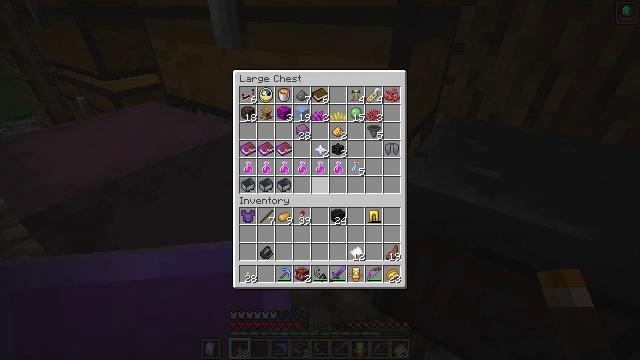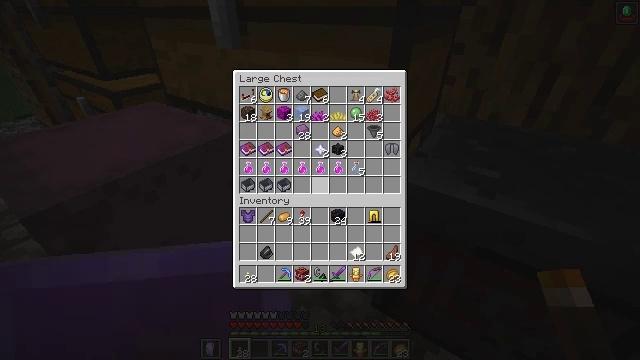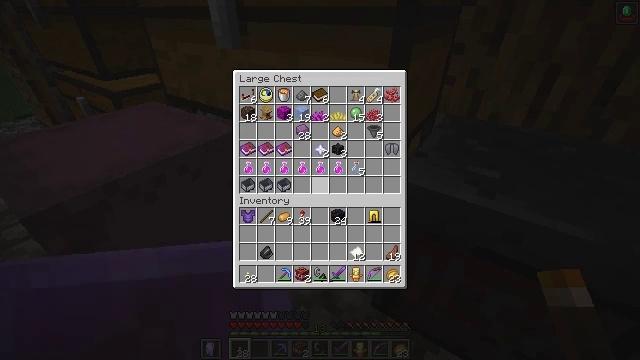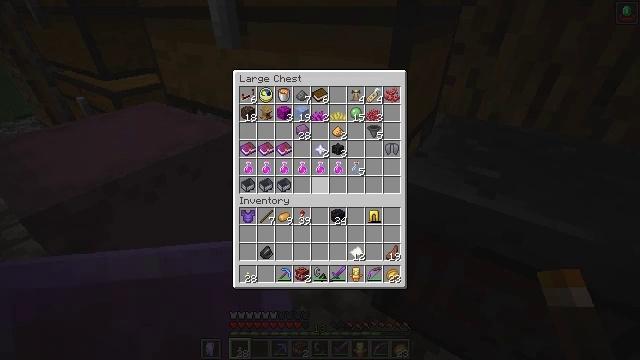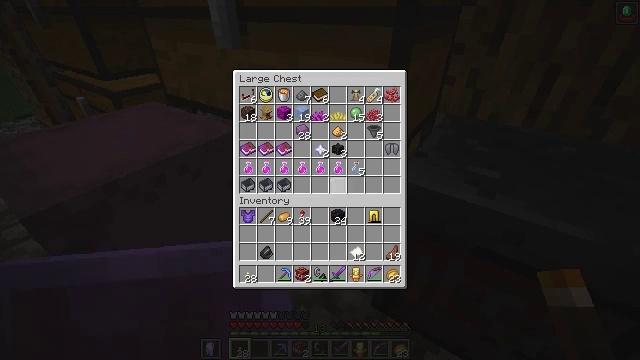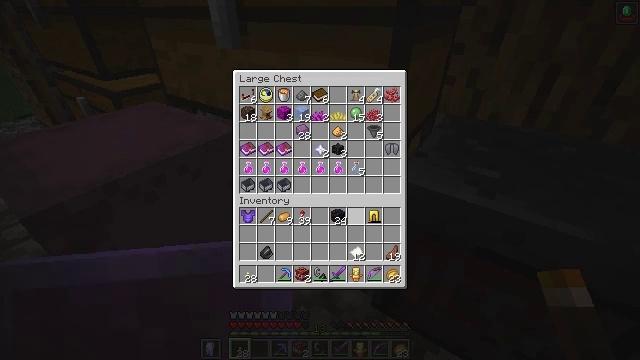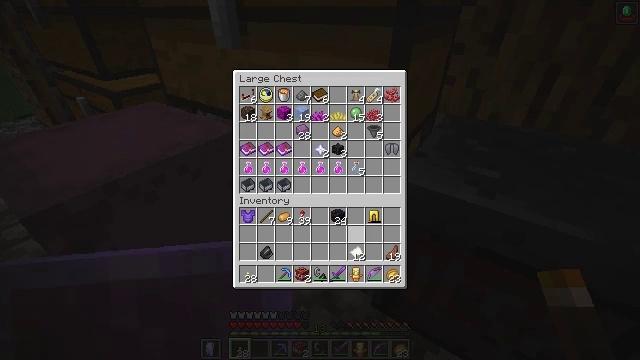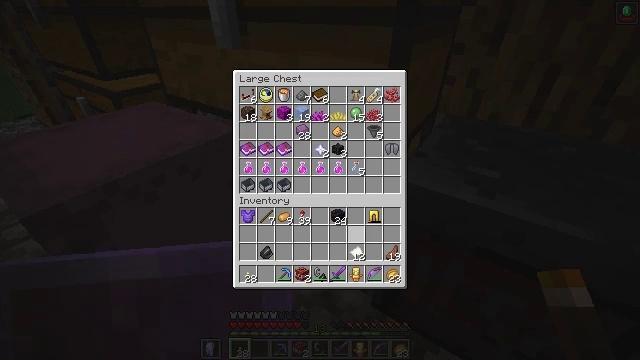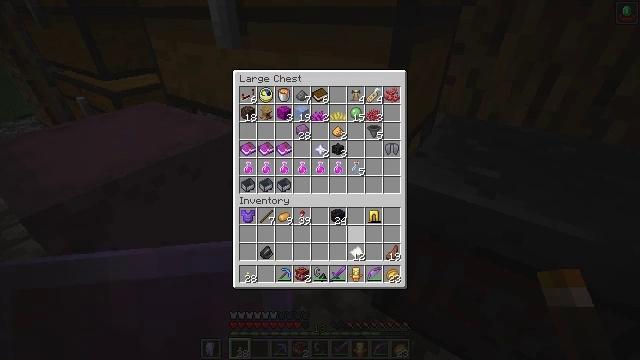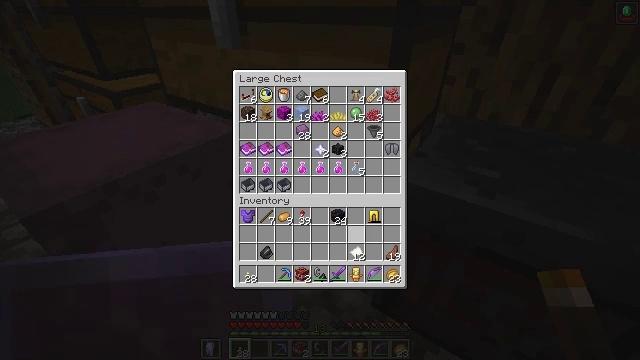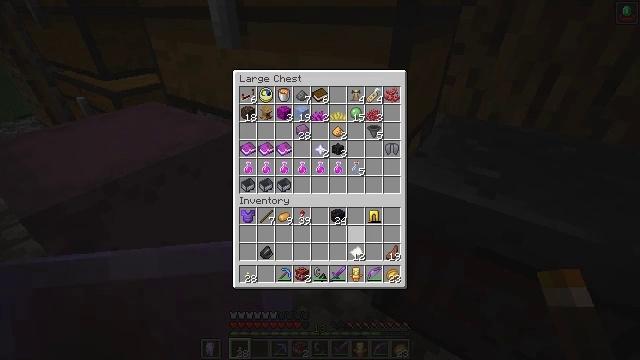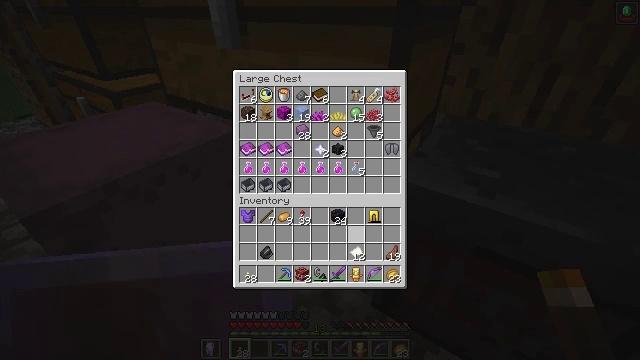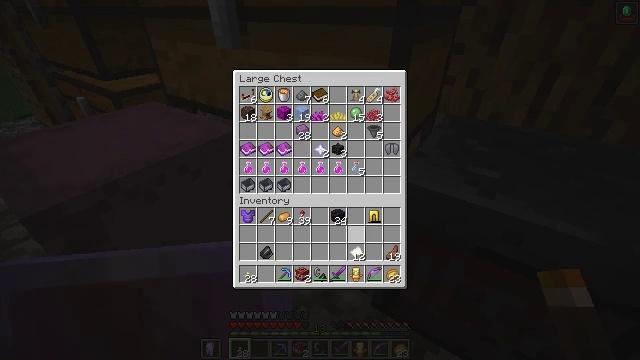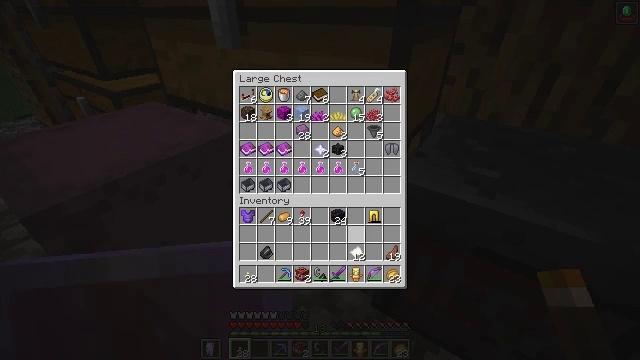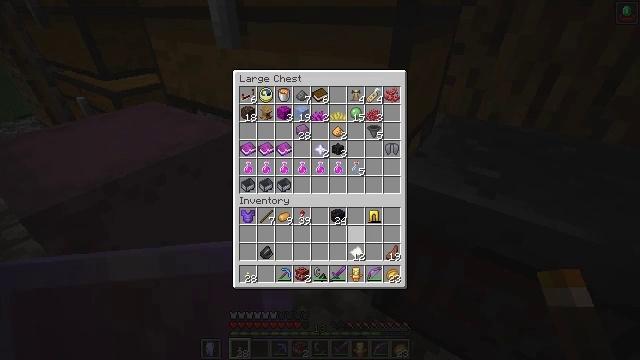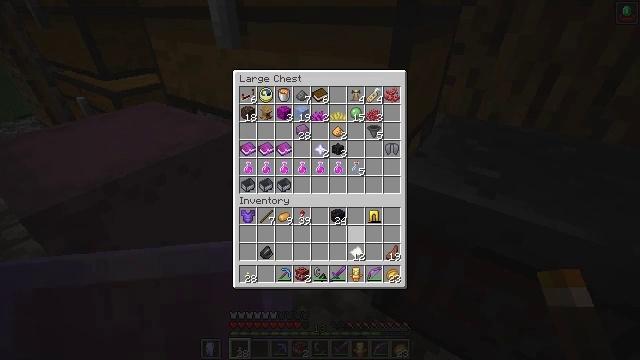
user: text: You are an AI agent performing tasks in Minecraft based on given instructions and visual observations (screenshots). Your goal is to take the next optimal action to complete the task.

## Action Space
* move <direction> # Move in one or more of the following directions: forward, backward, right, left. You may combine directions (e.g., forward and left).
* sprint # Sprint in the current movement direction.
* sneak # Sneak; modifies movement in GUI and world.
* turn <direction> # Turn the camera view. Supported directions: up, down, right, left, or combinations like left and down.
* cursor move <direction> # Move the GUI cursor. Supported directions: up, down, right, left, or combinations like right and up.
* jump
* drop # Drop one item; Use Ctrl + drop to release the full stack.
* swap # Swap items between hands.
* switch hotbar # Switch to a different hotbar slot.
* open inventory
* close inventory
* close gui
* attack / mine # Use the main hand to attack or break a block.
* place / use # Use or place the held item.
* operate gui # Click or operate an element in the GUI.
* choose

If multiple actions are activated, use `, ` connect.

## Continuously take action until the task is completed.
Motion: motion action
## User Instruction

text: Heat ancient debris in the furnace to get netherite scrap.
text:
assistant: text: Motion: no_op
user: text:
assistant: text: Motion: no_op
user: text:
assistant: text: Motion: no_op
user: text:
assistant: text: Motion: no_op
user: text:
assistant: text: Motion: cursor move right and down
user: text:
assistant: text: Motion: cursor move right and down
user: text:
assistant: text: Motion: no_op
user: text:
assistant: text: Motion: no_op
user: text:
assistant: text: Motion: no_op
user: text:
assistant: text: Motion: no_op
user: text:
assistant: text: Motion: no_op
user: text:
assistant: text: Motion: no_op
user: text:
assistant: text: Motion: no_op
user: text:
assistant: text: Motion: no_op
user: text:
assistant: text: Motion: no_op
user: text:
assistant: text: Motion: no_op
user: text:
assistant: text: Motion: no_op
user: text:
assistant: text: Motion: no_op
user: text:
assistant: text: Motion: no_op
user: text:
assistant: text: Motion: no_op
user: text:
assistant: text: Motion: sneak
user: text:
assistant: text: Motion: sneak
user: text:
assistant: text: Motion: sneak
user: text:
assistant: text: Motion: sneak, cursor move down
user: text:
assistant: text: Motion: sneak
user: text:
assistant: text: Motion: sneak
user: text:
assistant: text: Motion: sneak
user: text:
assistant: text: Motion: sneak
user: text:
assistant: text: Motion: sneak
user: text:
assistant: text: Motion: sneak